Question: I am learning web-scraping.
I succeeded scraping top youtubers ranking with <URL> as reference.
I am using the same logic to scrape the <URL>, but having two issues:
1. it is only collecting up to 5th place.
2. it is getting only the first place for the result
3. and then, getting attribute error:

'''
from bs4 import BeautifulSoup
import requests
import csv
url = 'https://www.premierleague.com/tables'
page = requests.get(url)
soup = BeautifulSoup(page.content, 'html.parser')
standings = soup.find('div', attrs={'data-ui-tab': 'First Team'}).find_all('tr')[1:]
print(standings)
file = open("pl_standings.csv", 'w')
writer = csv.writer(file)
writer.writerow(['position', 'club_name', 'points'])
for standing in standings:
position = standing.find('span', attrs={'class': 'value'}).text.strip()
club_name = standing.find('span', {'class': 'long'}).text
points = standing.find('td', {'class': 'points'}).text
print(position, club_name, points)
writer.writerow([position, club_name, points])
file.close()
'''
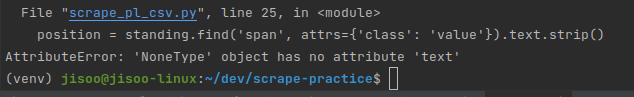
Answer: The issue is that 'html.parser' doesn't parse the page correctly (try using 'lxml' parser). Also, there get every second '<tr>' to get correct results:
'''
import requests
from bs4 import BeautifulSoup
url = "https://www.premierleague.com/tables"
page = requests.get(url)
soup = BeautifulSoup(page.content, "lxml") # <-- use lxml
standings = soup.find("div", attrs={"data-ui-tab": "First Team"}).find_all(
"tr"
)[1::2] # <-- get every second <tr>
for standing in standings:
position = standing.find("span", attrs={"class": "value"}).text.strip()
club_name = standing.find("span", {"class": "long"}).text
points = standing.find("td", {"class": "points"}).text
print(position, club_name, points)
'''
Prints:
'''
1 Manchester City 77
2 Liverpool 76
3 Chelsea 62
4 Tottenham Hotspur 57
5 Arsenal 57
6 Manchester United 54
7 West Ham United 52
8 Wolverhampton Wanderers 49
9 Leicester City 41
10 Brighton and Hove Albion 40
11 Newcastle United 40
12 Brentford 39
13 Southampton 39
14 Crystal Palace 37
15 Aston Villa 36
16 Leeds United 33
17 Everton 29
18 Burnley 28
19 Watford 22
20 Norwich City 21
'''